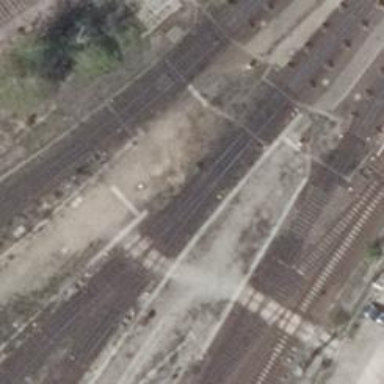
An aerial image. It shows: Railway switch.